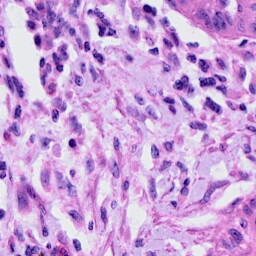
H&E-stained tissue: Cervix